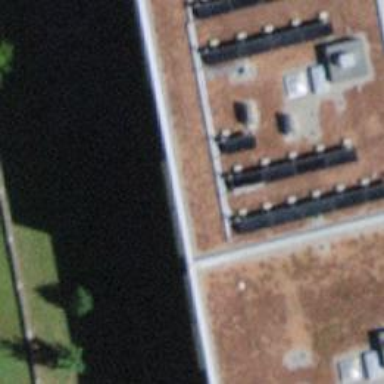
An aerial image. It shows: Building.